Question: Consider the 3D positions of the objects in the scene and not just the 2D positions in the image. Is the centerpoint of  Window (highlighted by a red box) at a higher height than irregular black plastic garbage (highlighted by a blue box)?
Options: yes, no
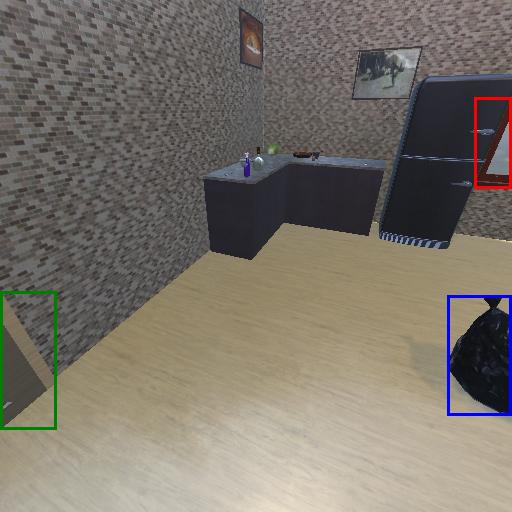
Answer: yes